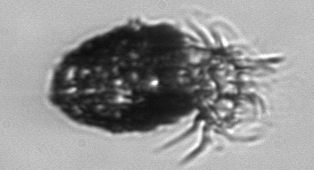
Label: Stenosemella_pacifica